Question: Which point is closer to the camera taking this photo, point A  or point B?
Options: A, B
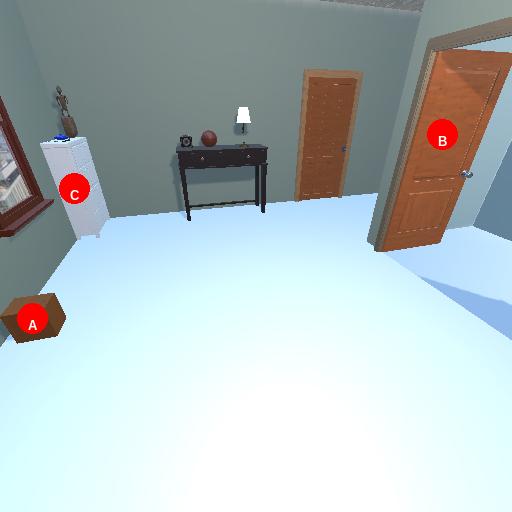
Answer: A